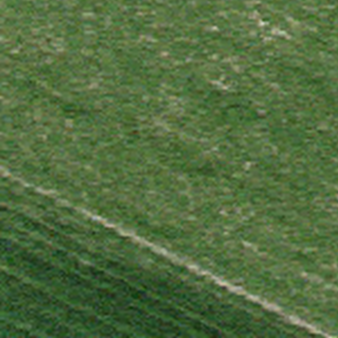
Label: other